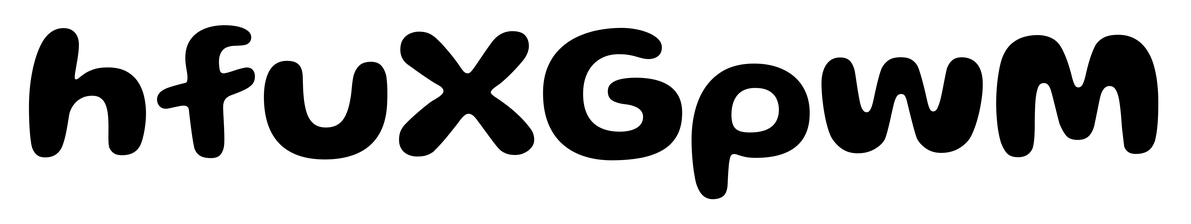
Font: Gluten_SemiBold